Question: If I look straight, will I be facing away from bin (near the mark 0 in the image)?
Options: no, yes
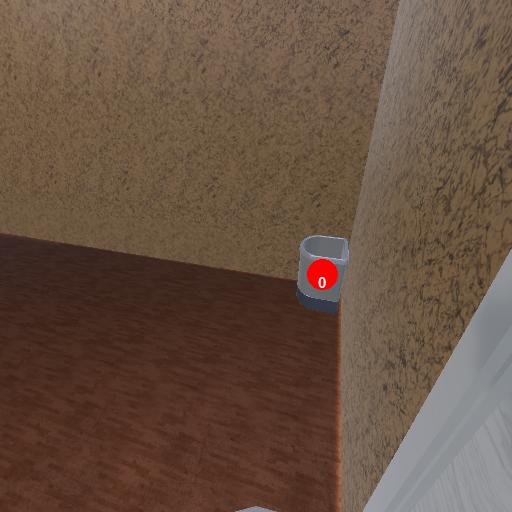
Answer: no